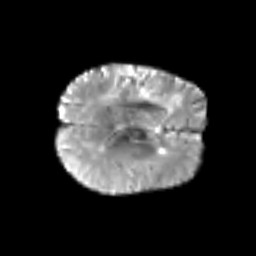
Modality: T2w
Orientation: axial
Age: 67
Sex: female
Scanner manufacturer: siemens
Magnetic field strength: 3 T
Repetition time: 5.6 s
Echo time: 0.082 s